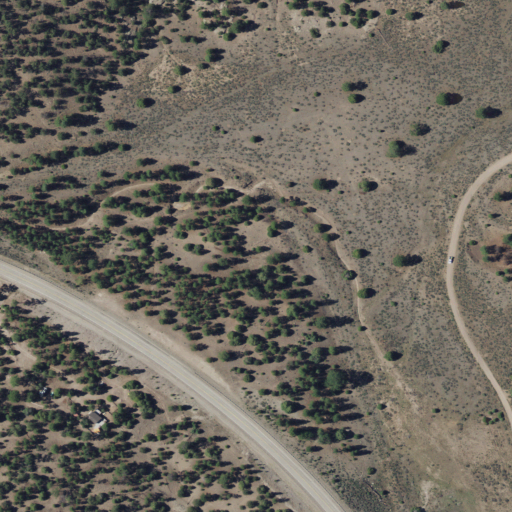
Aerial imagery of valley in New Mexico named Davenport Canyon containing shrub, evergreen forest, medium intensity development, open development, and low intensity development